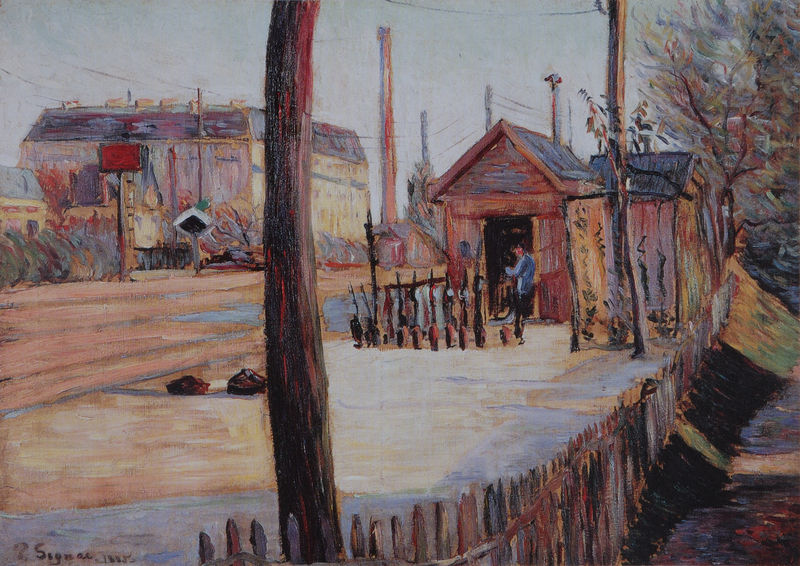
Titel: L'Embranchement de Bois-Colombes
Künstler: Paul Signac
Standort: Amsterdam
Institution: Van Gogh Museum
Schlagwörter: baum, blau, blätter, gemälde, himmel, laub, mann, schatten, wasser, bäume, gelb, grün, impressionismus, landschaft, ocker, stadt, braun, bunt, fenster, grau, holz, pastell, schwarz, strasse, tür, weiss, ausblick, dach, gebäude, haus, rot, schnee, weg, zaun, expressionismus, arm, stehen, stein, steine, holland, signatur, öl, baumstamm, häuser, pfähle, stamm, gebüsch, hütte, sonne, figur, rosa, genre, kamin, schornstein, hellblau, farbig, schrift, ansicht, gasse, studie, mast, pointilismus, warm, zug, dorf, schornsteine, farbe, lila, violett, herbst, latten, winter, zäune, holzzaun, van gogh, rand, masten, strom, häuschen, tafel, duktus, draussen, balken, bretter, pfosten, schild, wohnhaus, verkauf, verkäufer, landstrasse, pfahl, kabel, paul, schilder, bahnhof, fahren, stäbe, holzhütte, bahn, graben, staße, geleise, gleis, gleise, haltestelle, schiene, schienen, signac, winterlandschaft, häusschen, maste, draht, signal, station, bretterzaun, postimpressionismus, bahndamm, awefawe, bahntrasse, bahnwärter, bahnwärterhäuschen, barraken, drähte, htte, jägerzaun, laitungen, landstrasse3, leitungen, oberleitung, oberleitungen, paul segnac, pfäle, sdaf, segnac, sigmar, stempen, stomleitungen, strassenbahn, strassenbahnschienen, strassenverkauf, stromleitung, stromleitungen, strommasten, teilung, telefonleitungen, telefonmasten, telegrafenmaste, telegraph, vorstadt, wärterhäuschen, p. signac, leitung, bude, anzeige, anzeigetafel, bahnschienen, palisaden, hochspannungsleitung, 1895, zugwärterhaus, fernmeldemasten, mastenm, tation